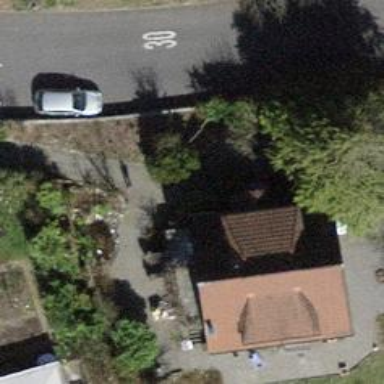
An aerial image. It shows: Detached building with gabled roof.